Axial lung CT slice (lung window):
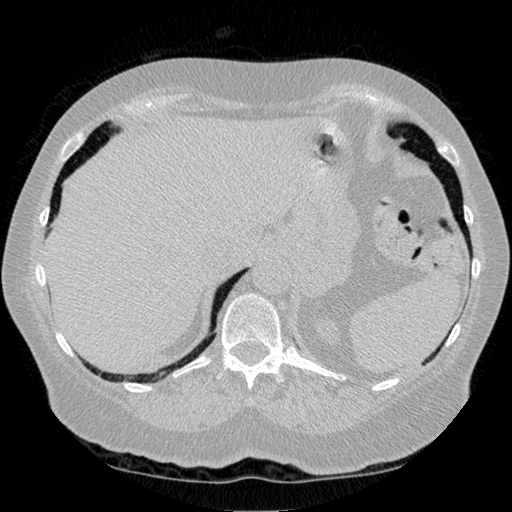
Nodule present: no